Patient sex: M
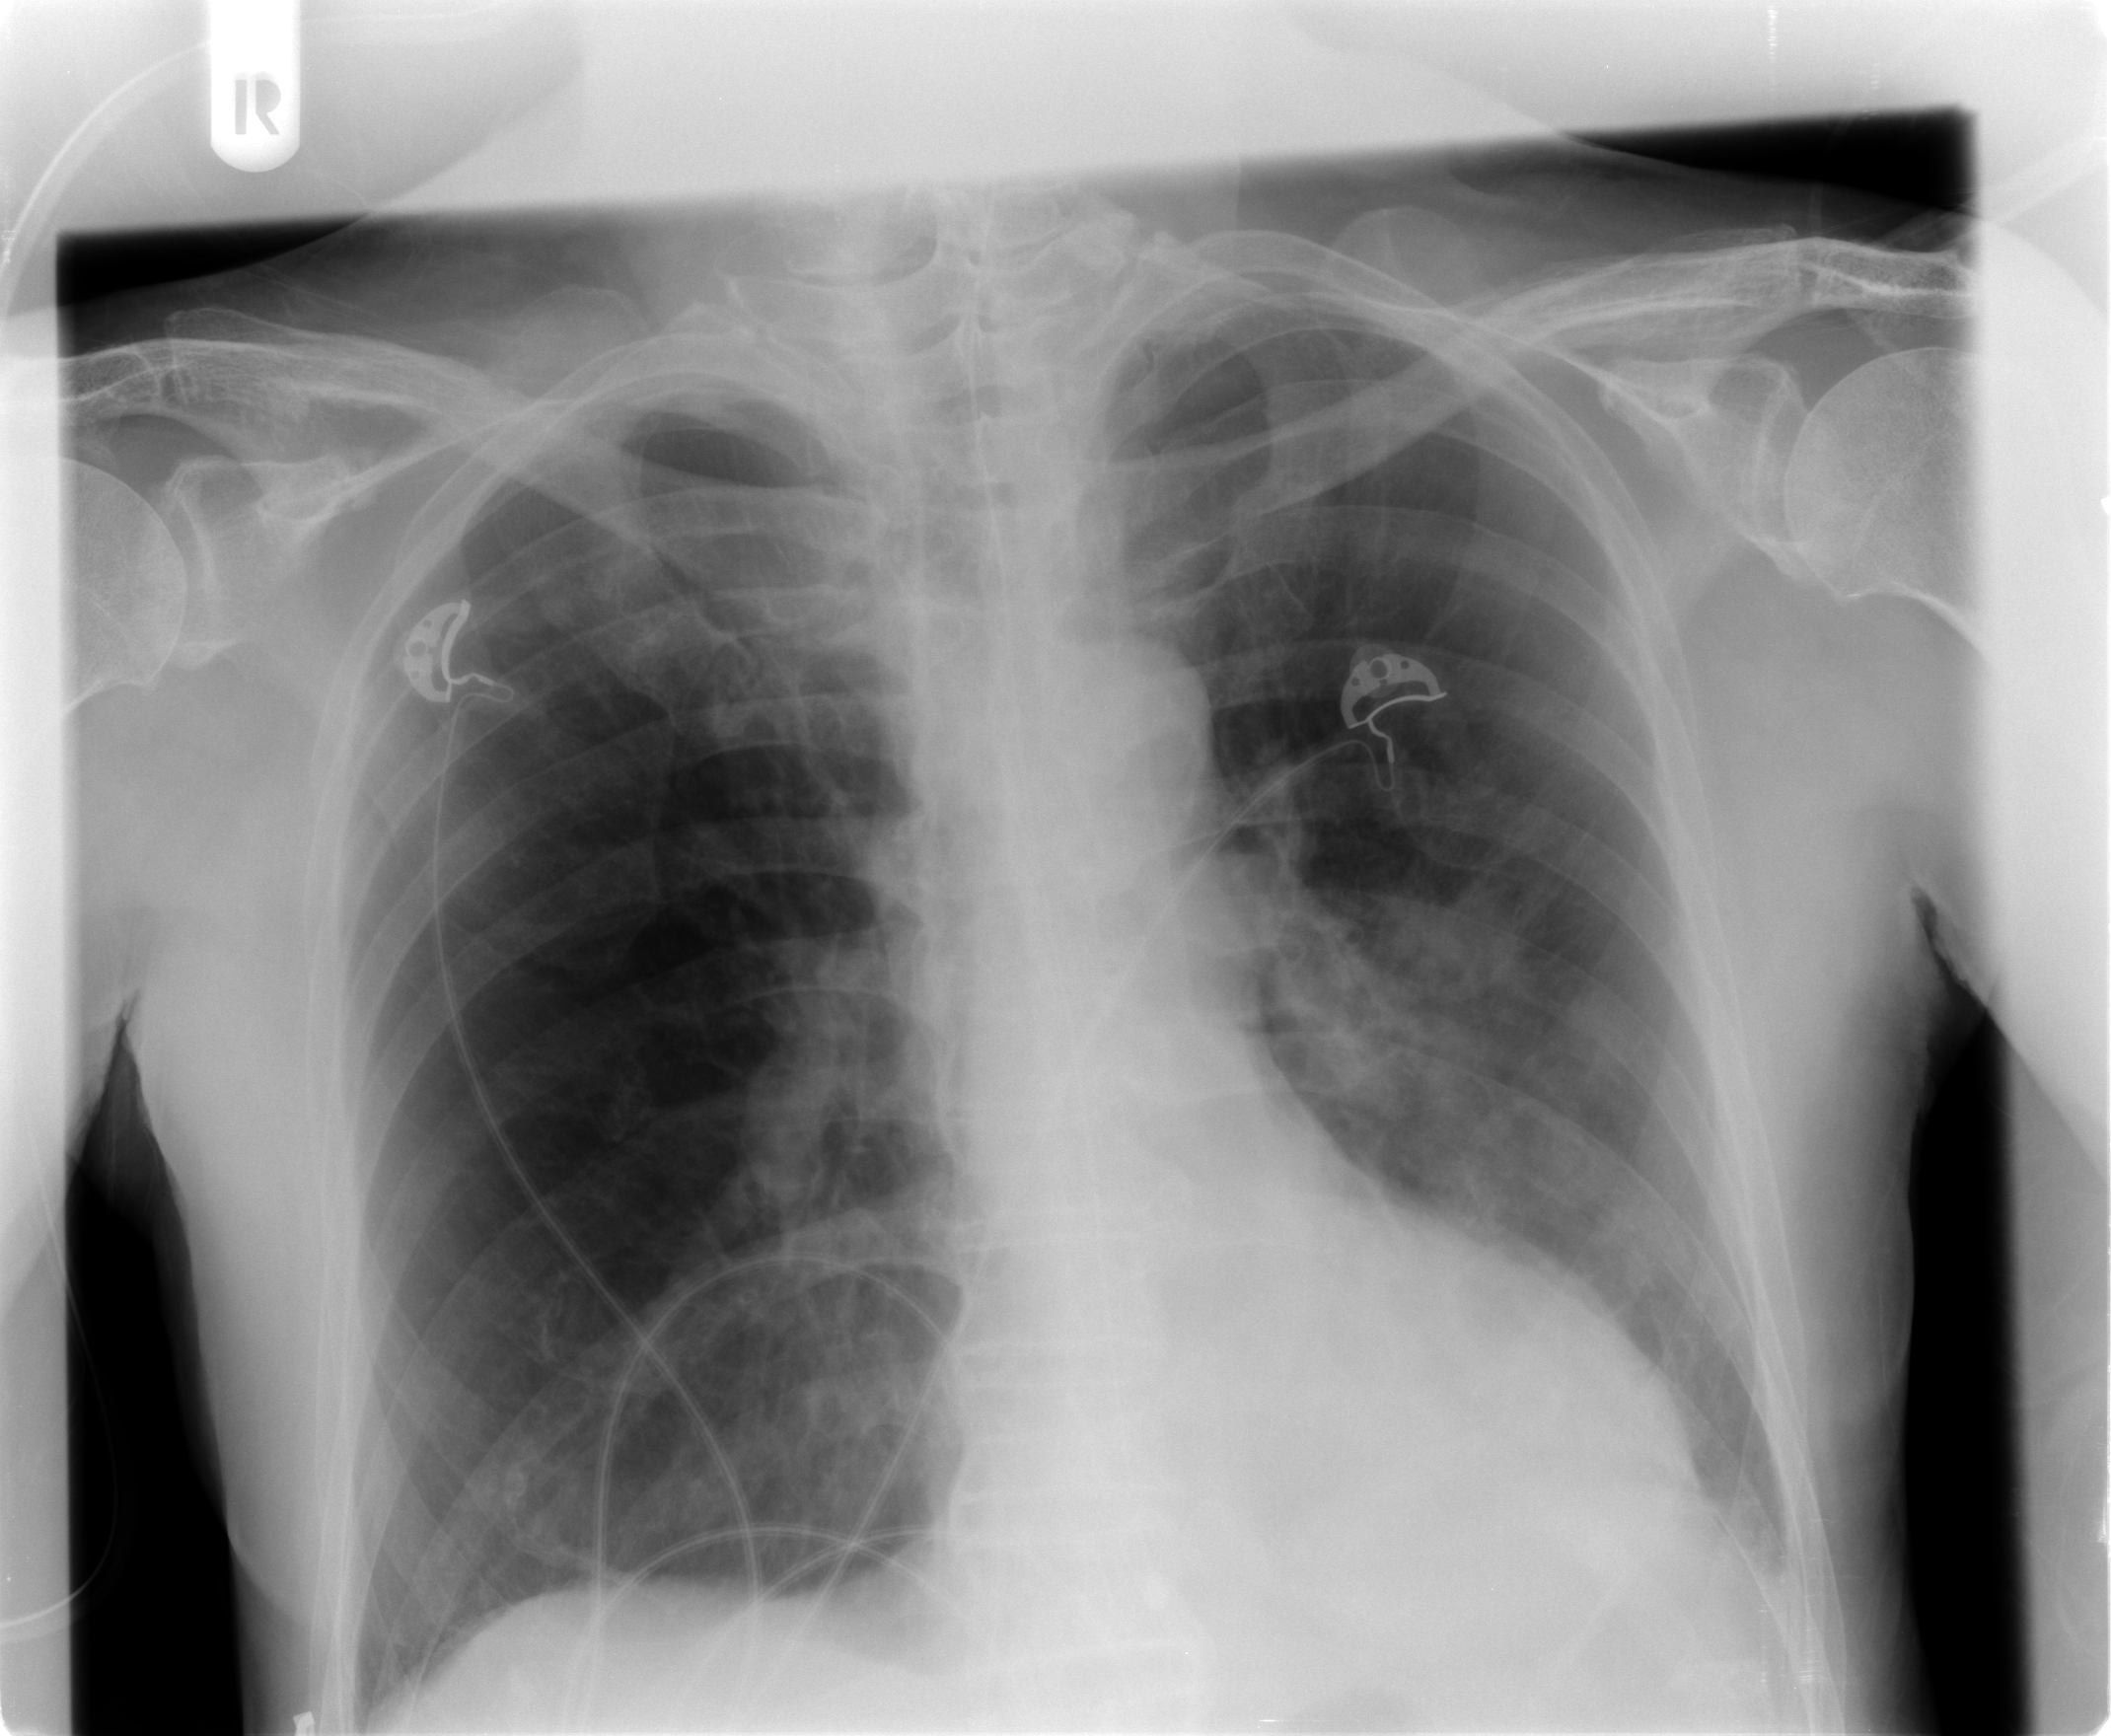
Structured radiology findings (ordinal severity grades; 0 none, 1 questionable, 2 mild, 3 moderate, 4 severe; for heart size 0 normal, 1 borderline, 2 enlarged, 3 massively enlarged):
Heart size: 2
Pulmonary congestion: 1
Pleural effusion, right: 0
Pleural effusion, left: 0
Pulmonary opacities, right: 1
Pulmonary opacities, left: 2
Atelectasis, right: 0
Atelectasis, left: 0